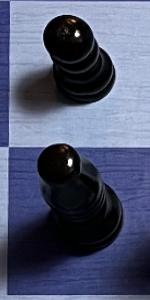
Label: Bishop_Black